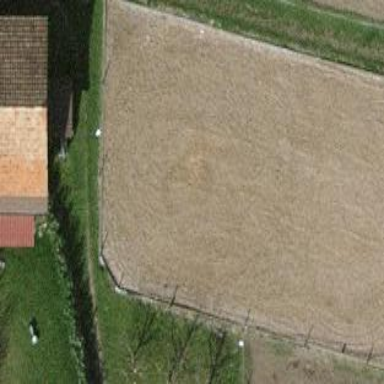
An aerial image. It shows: Equestrian pitch for leisure land sports.